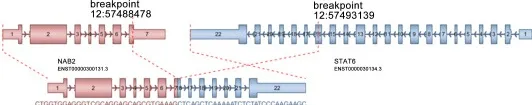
NAB2 exon 7-STAT6 exon 16.
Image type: chart (chart)